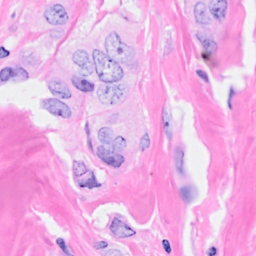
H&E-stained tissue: Breast